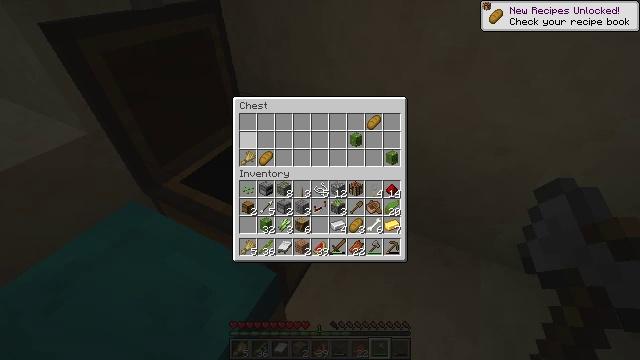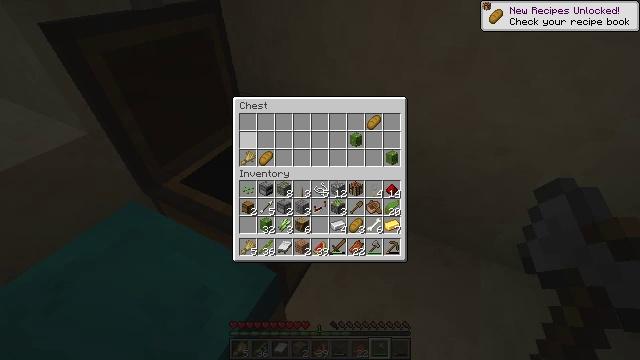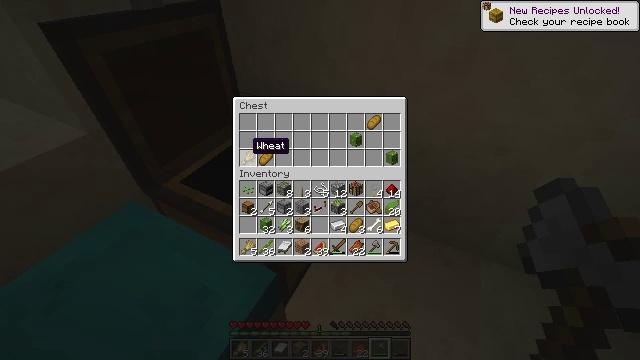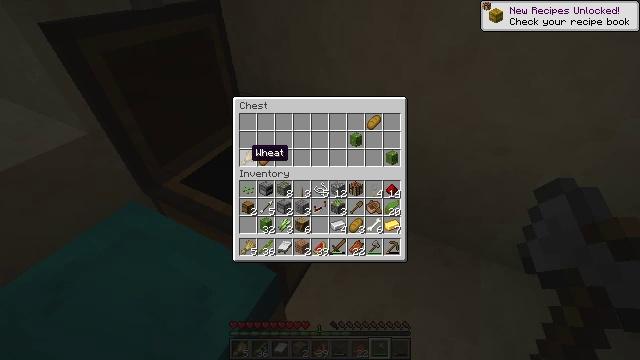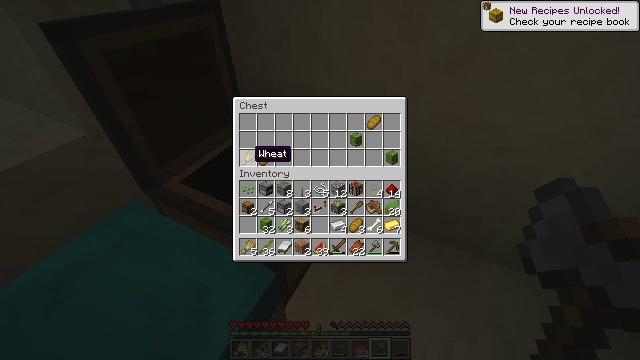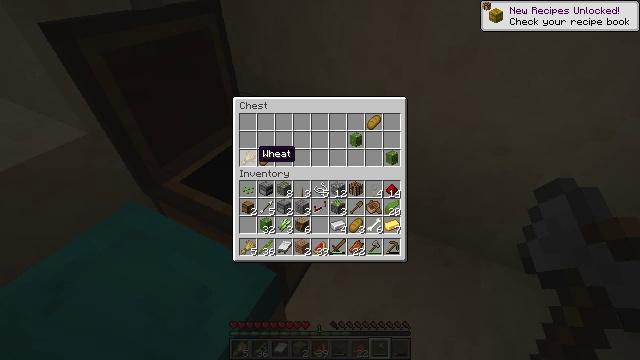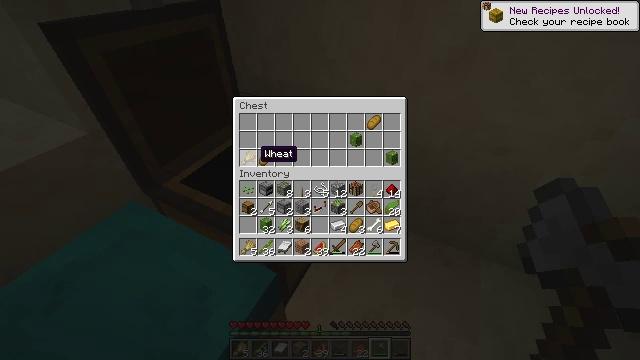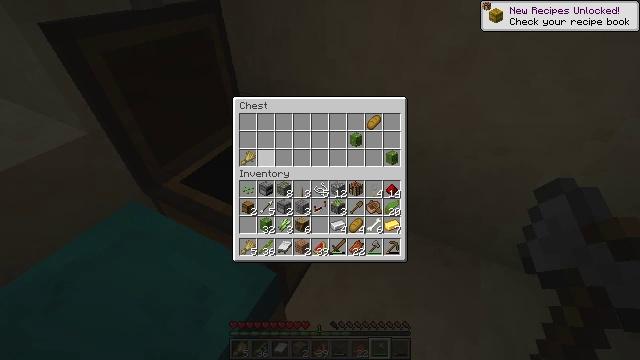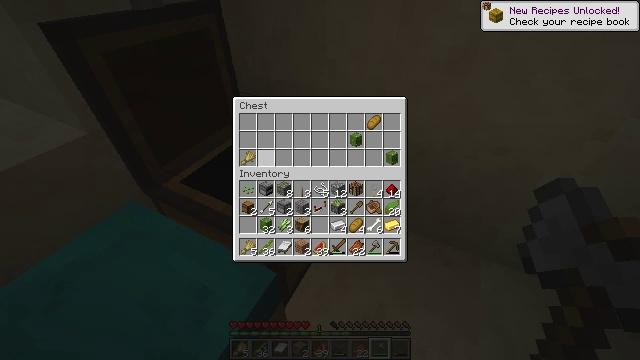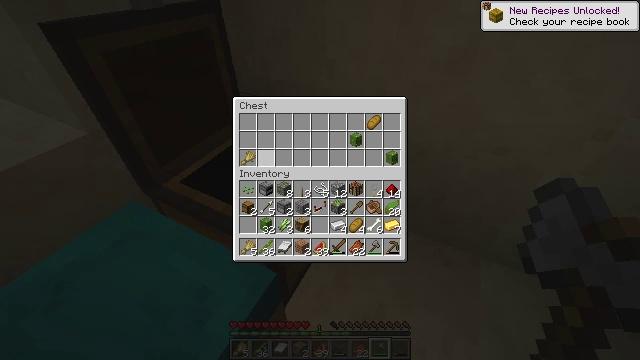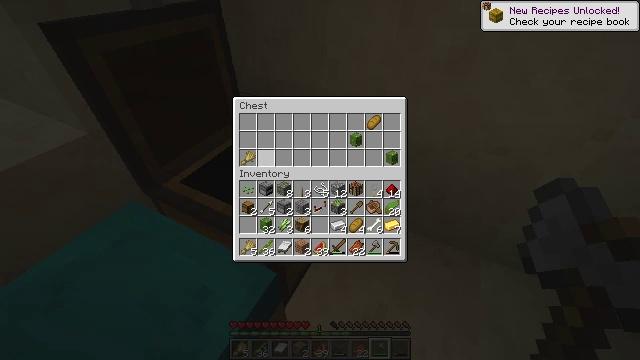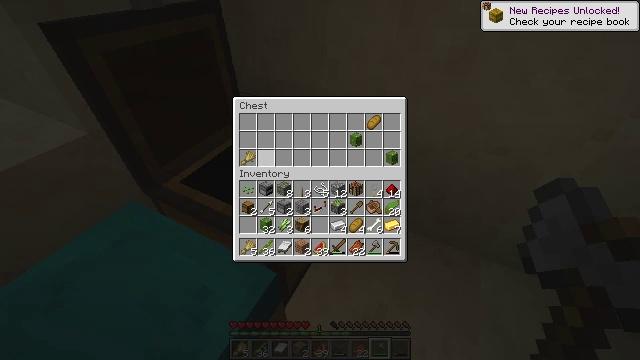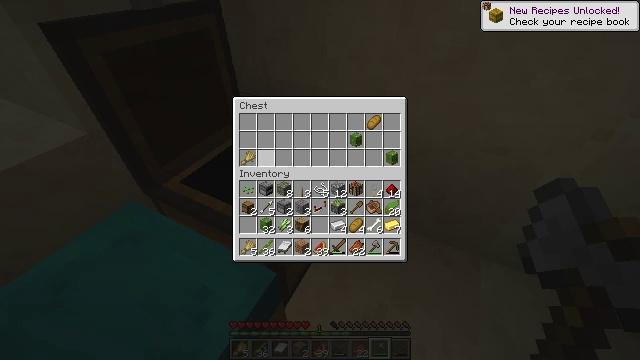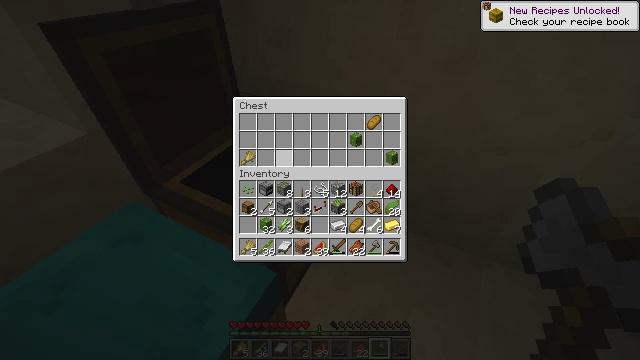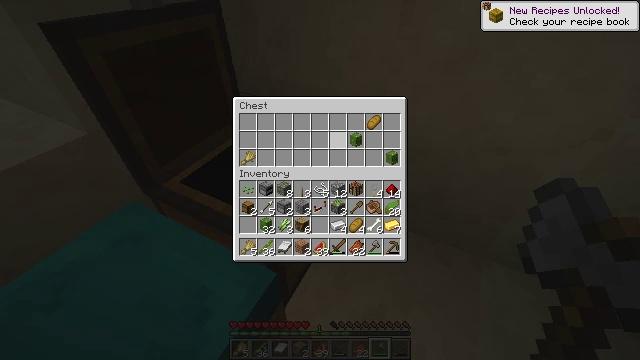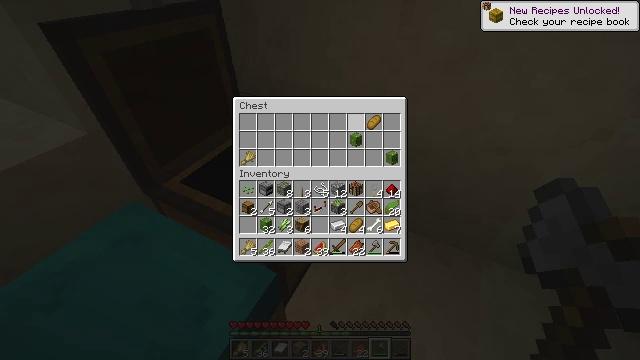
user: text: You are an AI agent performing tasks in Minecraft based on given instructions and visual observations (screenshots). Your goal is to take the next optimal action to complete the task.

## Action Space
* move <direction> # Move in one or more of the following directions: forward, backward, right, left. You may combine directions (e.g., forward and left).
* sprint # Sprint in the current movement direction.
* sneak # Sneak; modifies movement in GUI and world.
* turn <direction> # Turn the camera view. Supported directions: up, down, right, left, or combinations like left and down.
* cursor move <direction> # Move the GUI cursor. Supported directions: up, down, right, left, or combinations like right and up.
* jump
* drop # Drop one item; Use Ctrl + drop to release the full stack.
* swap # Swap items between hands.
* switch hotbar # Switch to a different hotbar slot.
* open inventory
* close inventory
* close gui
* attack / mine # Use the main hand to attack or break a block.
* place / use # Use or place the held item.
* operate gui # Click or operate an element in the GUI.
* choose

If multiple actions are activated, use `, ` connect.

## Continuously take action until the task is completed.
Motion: motion action
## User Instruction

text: Mine the smooth sandstone slab from the structure.
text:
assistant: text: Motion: sneak, operate gui
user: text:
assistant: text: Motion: sneak, cursor move down, operate gui
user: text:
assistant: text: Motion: sneak, cursor move down, operate gui
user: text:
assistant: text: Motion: sneak, operate gui
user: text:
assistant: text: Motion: sneak, operate gui
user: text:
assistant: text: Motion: sneak
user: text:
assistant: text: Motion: sneak, operate gui
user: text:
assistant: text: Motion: sneak, operate gui
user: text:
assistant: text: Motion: sneak
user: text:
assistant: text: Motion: sneak
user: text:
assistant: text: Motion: sneak, operate gui
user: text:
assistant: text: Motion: sneak, operate gui
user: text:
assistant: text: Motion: sneak, operate gui
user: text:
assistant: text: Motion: sneak, cursor move right and up, operate gui
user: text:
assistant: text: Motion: sneak, cursor move right and up
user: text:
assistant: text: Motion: sneak
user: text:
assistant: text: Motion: sneak, cursor move right
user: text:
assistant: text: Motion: sneak
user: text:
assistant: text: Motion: sneak
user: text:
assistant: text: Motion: sneak
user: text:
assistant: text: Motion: sneak
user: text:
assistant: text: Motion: sneak, operate gui
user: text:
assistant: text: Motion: sneak, operate gui
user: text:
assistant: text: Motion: sneak, operate gui
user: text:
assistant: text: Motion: sneak, cursor move left and down
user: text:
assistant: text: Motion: sneak, cursor move left and down
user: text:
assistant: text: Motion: sneak, cursor move left and down
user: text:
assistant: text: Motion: sneak
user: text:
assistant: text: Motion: sneak
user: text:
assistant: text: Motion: sneak